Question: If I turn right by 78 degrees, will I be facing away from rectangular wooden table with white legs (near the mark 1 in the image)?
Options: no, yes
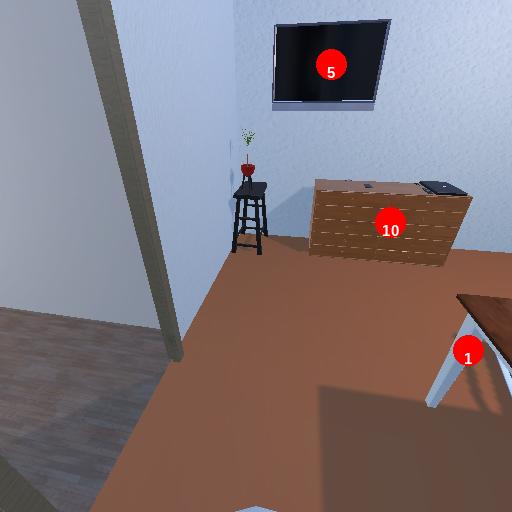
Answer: no